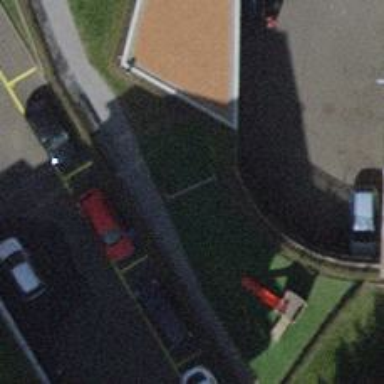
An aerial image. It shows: Playground with swings.